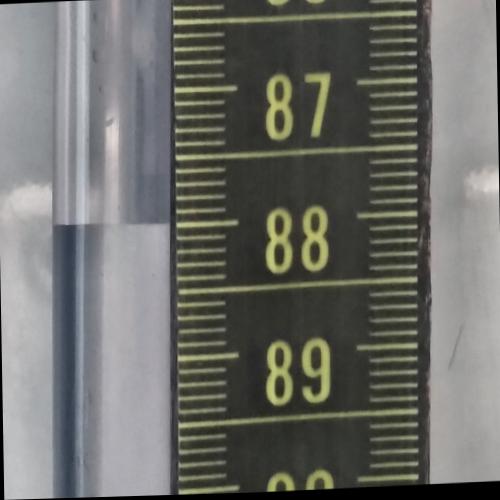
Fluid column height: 88.0 cm